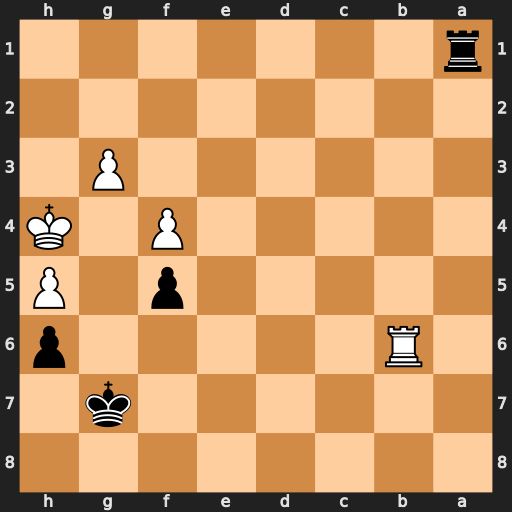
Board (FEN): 8/6k1/1R5p/5p1P/5P1K/6P1/8/r7
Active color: b
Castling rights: -
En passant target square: -
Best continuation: Rh1#